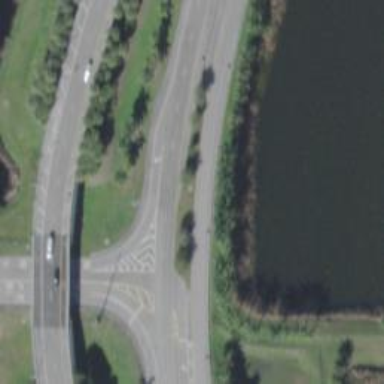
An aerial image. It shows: Asphalt motorway link.